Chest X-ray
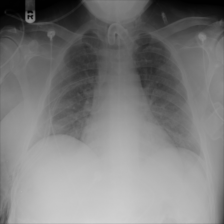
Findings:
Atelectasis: negative
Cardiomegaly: negative
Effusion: negative
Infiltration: positive
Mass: negative
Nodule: negative
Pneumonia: negative
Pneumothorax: negative
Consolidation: negative
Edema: negative
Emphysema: positive
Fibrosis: negative
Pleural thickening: negative
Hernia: negative